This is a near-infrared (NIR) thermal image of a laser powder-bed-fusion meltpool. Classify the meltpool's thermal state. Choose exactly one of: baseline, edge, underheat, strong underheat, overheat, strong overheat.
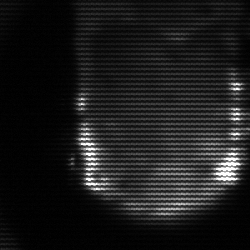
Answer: baseline